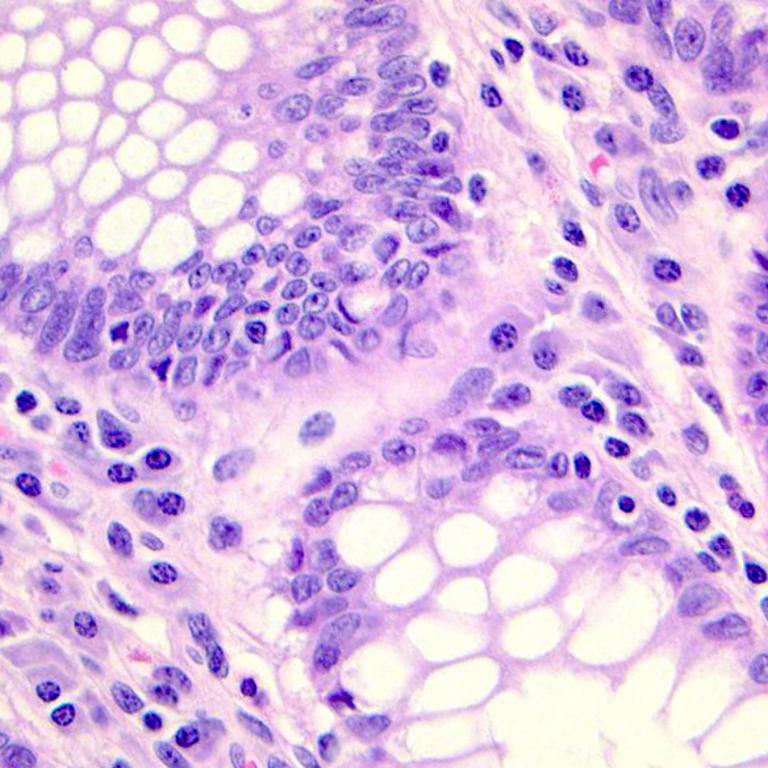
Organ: colon
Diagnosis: benign